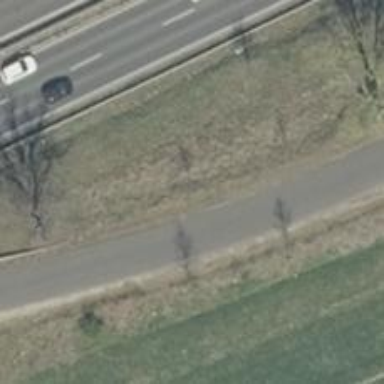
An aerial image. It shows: Unclassified road with asphalt surface.